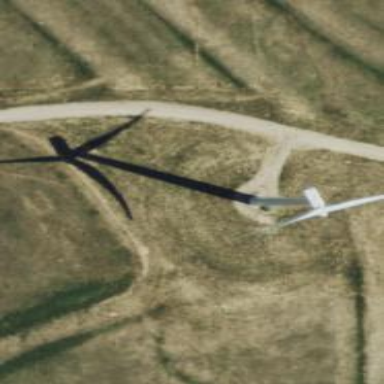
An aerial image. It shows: Wind generator powered by wind. The generator type is horizontal axis and it uses wind turbines.